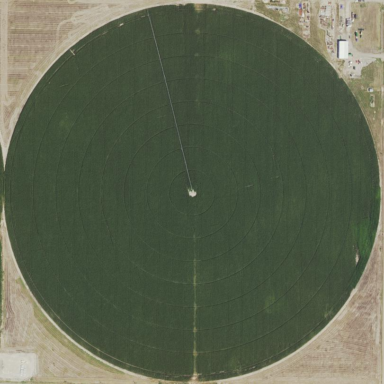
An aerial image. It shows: Farmland with pivot irrigation system.